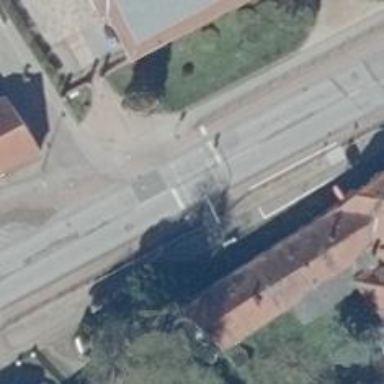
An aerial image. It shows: Crossing with traffic signals.